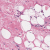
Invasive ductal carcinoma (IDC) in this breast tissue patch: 0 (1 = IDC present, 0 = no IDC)